Field crop: tomato
Growth stage: 2
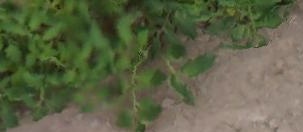
Species: tomato